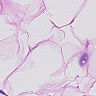
Metastatic tissue present: no